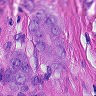
Metastatic tissue present: yes